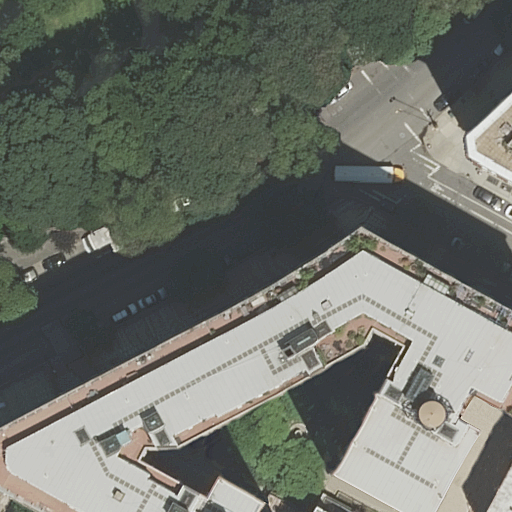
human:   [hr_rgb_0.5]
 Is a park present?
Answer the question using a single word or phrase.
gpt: yes

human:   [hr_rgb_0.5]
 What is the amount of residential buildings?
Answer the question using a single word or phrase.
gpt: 5

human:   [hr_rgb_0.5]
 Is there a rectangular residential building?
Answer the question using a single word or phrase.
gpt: yes

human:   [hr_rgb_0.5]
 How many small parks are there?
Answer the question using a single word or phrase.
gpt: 0

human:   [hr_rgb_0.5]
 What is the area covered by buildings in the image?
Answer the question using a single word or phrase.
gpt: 3209m2

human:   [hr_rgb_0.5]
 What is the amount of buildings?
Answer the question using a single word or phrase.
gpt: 5

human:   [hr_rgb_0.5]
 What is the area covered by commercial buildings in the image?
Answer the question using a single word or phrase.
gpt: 0m2

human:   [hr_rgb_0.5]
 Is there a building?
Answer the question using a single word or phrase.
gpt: yes

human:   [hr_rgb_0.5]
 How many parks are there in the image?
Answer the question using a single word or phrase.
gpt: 1

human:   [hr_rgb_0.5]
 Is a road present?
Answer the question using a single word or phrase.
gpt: yes

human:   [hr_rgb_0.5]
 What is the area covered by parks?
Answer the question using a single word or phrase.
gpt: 3958m2

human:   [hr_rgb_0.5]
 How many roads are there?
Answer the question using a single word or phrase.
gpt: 2

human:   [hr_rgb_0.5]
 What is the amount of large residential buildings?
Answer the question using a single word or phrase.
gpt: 2

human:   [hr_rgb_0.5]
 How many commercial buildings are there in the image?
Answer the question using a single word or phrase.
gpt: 0

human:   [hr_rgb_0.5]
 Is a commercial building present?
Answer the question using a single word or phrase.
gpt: no

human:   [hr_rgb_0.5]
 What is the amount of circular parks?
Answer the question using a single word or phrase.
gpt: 0

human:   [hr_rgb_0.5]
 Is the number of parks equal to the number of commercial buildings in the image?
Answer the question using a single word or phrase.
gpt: no

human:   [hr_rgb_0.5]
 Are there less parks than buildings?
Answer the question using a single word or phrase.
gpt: yes

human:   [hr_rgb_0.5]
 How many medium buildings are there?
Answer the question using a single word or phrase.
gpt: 1

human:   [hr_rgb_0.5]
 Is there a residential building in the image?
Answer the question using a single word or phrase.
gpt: yes

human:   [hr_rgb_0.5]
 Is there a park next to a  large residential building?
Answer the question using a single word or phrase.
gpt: yes

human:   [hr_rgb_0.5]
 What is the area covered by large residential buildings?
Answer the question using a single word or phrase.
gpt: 3013m2

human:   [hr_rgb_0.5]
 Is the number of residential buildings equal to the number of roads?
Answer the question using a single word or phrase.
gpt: no

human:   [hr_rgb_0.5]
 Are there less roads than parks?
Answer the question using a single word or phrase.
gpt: no

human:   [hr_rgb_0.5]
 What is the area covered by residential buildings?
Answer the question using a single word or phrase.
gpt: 3209m2

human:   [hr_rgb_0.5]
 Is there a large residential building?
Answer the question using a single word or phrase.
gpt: yes

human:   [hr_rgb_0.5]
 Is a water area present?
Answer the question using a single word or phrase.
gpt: no

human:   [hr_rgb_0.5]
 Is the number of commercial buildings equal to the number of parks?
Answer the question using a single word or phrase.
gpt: no

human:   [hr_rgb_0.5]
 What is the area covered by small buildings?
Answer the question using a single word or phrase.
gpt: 26m2

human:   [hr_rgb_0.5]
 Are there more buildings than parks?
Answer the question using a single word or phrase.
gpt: yes

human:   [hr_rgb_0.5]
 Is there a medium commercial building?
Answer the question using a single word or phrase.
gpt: no

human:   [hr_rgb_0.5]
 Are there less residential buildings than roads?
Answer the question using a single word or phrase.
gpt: no

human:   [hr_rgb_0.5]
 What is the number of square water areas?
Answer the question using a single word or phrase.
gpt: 0

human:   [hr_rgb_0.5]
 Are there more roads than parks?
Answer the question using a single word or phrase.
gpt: yes

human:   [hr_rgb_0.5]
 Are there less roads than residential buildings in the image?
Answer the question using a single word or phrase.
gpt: yes

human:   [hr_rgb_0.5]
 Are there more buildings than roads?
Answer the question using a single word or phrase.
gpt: yes

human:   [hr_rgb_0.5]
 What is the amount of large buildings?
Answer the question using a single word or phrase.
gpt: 2

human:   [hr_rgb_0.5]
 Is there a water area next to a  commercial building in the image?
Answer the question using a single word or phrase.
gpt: no

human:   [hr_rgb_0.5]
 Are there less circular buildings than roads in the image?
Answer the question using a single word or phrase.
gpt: yes

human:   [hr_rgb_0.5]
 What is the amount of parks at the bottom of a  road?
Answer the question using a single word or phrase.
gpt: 0

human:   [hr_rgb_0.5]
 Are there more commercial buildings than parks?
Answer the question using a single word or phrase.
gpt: no

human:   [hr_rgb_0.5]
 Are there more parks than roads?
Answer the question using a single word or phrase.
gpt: no

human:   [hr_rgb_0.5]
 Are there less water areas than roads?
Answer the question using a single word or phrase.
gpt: yes

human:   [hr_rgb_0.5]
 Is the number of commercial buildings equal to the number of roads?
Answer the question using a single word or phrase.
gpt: no

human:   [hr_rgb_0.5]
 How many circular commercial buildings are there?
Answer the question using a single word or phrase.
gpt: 0

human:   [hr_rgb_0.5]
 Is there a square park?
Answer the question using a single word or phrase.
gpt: no

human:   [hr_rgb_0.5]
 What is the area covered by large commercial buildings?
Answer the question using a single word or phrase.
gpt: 0m2

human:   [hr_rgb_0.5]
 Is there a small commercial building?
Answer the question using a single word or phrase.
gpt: no

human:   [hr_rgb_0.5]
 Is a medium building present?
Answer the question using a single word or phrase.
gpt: yes

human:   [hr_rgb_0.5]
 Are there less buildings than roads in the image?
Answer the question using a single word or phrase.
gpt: no

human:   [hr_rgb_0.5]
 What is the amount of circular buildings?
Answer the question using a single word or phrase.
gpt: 0

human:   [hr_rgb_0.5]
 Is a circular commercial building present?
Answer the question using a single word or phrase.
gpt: no

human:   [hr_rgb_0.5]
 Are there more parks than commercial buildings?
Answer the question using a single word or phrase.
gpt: yes

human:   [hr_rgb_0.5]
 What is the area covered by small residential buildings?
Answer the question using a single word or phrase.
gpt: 26m2

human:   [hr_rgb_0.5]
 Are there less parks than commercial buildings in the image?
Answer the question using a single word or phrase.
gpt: no

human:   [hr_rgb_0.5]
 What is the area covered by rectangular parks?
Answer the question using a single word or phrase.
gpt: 3958m2

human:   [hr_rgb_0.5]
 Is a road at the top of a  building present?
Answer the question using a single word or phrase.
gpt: yes

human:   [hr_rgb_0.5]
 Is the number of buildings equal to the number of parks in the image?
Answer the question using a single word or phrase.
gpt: no

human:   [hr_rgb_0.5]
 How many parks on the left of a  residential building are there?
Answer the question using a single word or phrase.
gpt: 0

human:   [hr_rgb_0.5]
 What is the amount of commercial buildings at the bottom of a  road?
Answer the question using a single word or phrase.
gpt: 0

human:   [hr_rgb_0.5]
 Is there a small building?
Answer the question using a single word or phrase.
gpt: yes

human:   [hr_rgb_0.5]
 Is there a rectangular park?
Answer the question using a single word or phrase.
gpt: yes

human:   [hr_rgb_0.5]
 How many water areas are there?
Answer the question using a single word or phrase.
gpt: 0

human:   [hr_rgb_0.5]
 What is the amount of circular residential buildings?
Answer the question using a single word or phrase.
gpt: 0